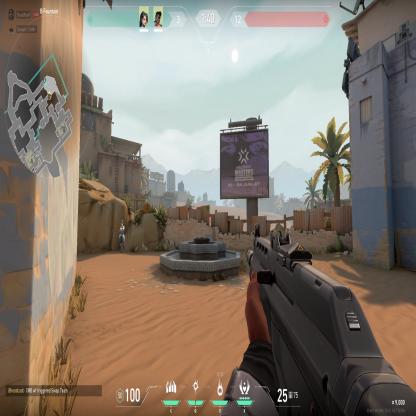
Label: teammate